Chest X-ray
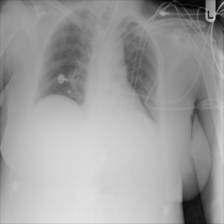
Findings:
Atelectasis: negative
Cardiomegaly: negative
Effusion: negative
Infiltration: negative
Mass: negative
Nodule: negative
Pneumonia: negative
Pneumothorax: negative
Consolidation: negative
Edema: negative
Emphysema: negative
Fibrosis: negative
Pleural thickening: negative
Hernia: negative